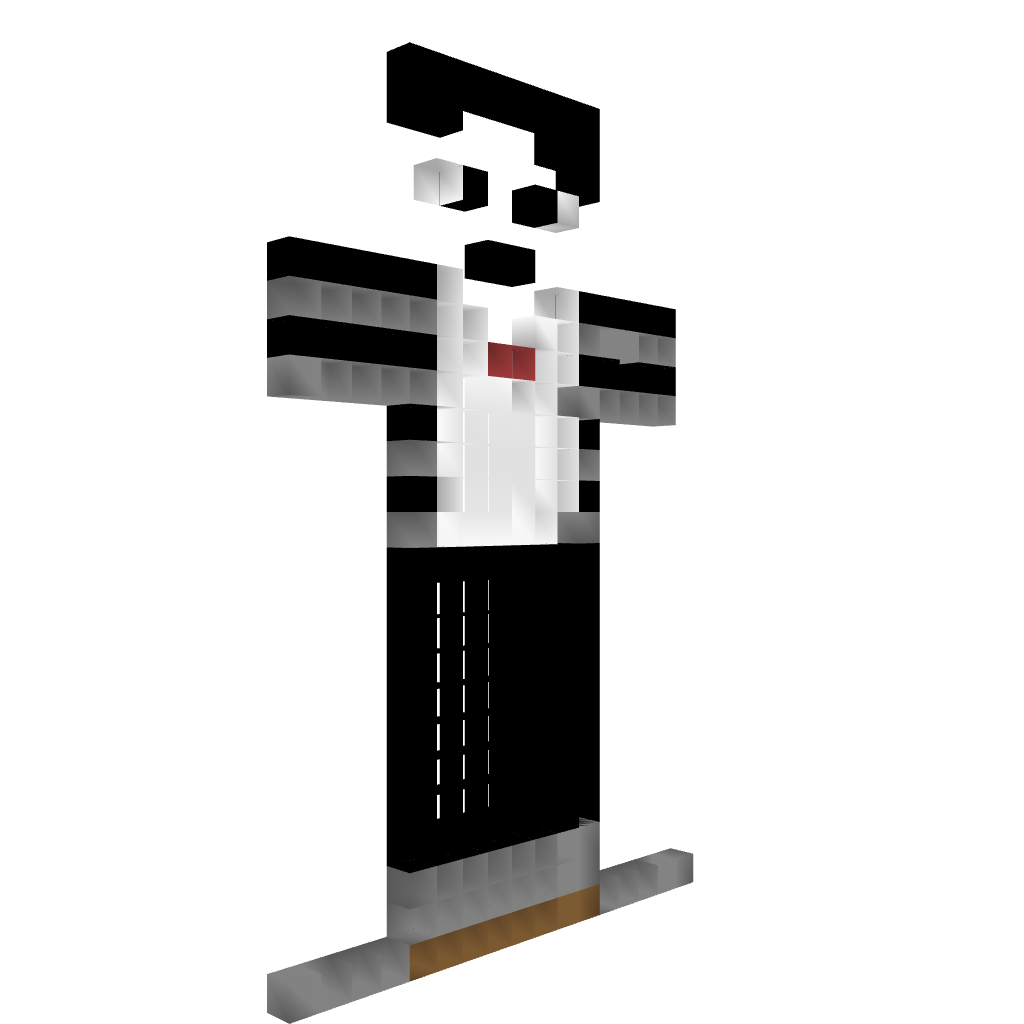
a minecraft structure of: Statue#2 bad low quality